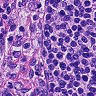
Metastatic tissue present: no